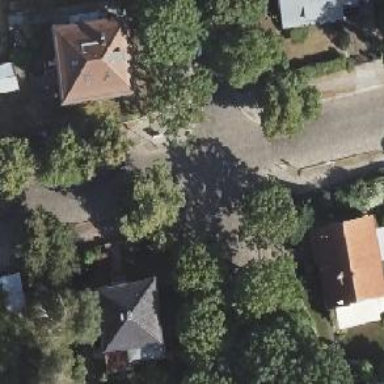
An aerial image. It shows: Residential road with sidewalks on both sides.